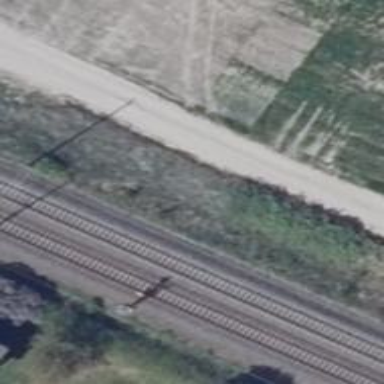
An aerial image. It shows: Compacted track with grade2 level.